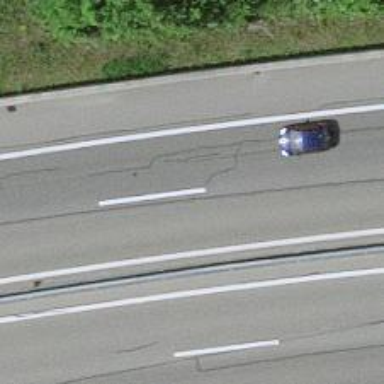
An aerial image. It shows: Asphalt motorway.